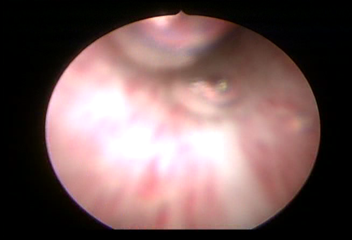
Modality: WLC
Class: Normal mucosa
Bladder cancer association: No